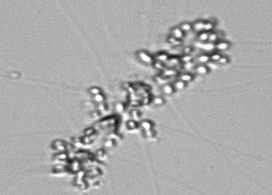
Label: Chaetoceros_didymus_TAG_external_flagellate